Question: Today i have been busy bringing an old project back to live, i converted into a m2e project (1 maven root project with multiple modules). Always a big task because not all libraries are backward compatible. But at the end of the day i got most things running.
At that point i decided to put everything in my local git repository. No problem here.
But to my surprise i now see different behaviour when a file changes. In other projects when a file is marked changed a little arrow " > " will appear in front of the filename.
But now a little " * " appears and the filename is surrounded by a red rectangle (it goes away when i commit). See my screenshot:

Anybody knows why this is happening and which eclipse (kepler) feature/plugin is responsible? I already looked through the git options but none seem to be responsible for the red rectangle and star symbol.
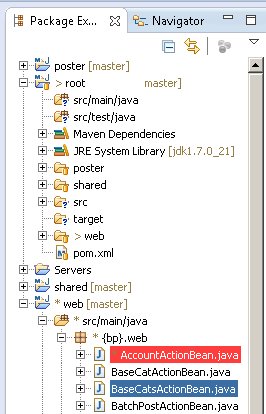
Answer: Found the problem! It was aptana studio that did draw this red highlight. It seems that aptana has its own git version. This version automatically attaches itself to any imported project from a git repository. Took me some time to figure that out. The solution was quite simple. Windows > preferences > team > Git (first one is the aptana one) > disable check box "automatically attach our git support ...". Now disconnect projects in eclipse, next delete them (not file contents) and finally re import the project from the git repository. Now the egit (eclipse one) will attach itself to the projects and everything is fine :-)